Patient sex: M
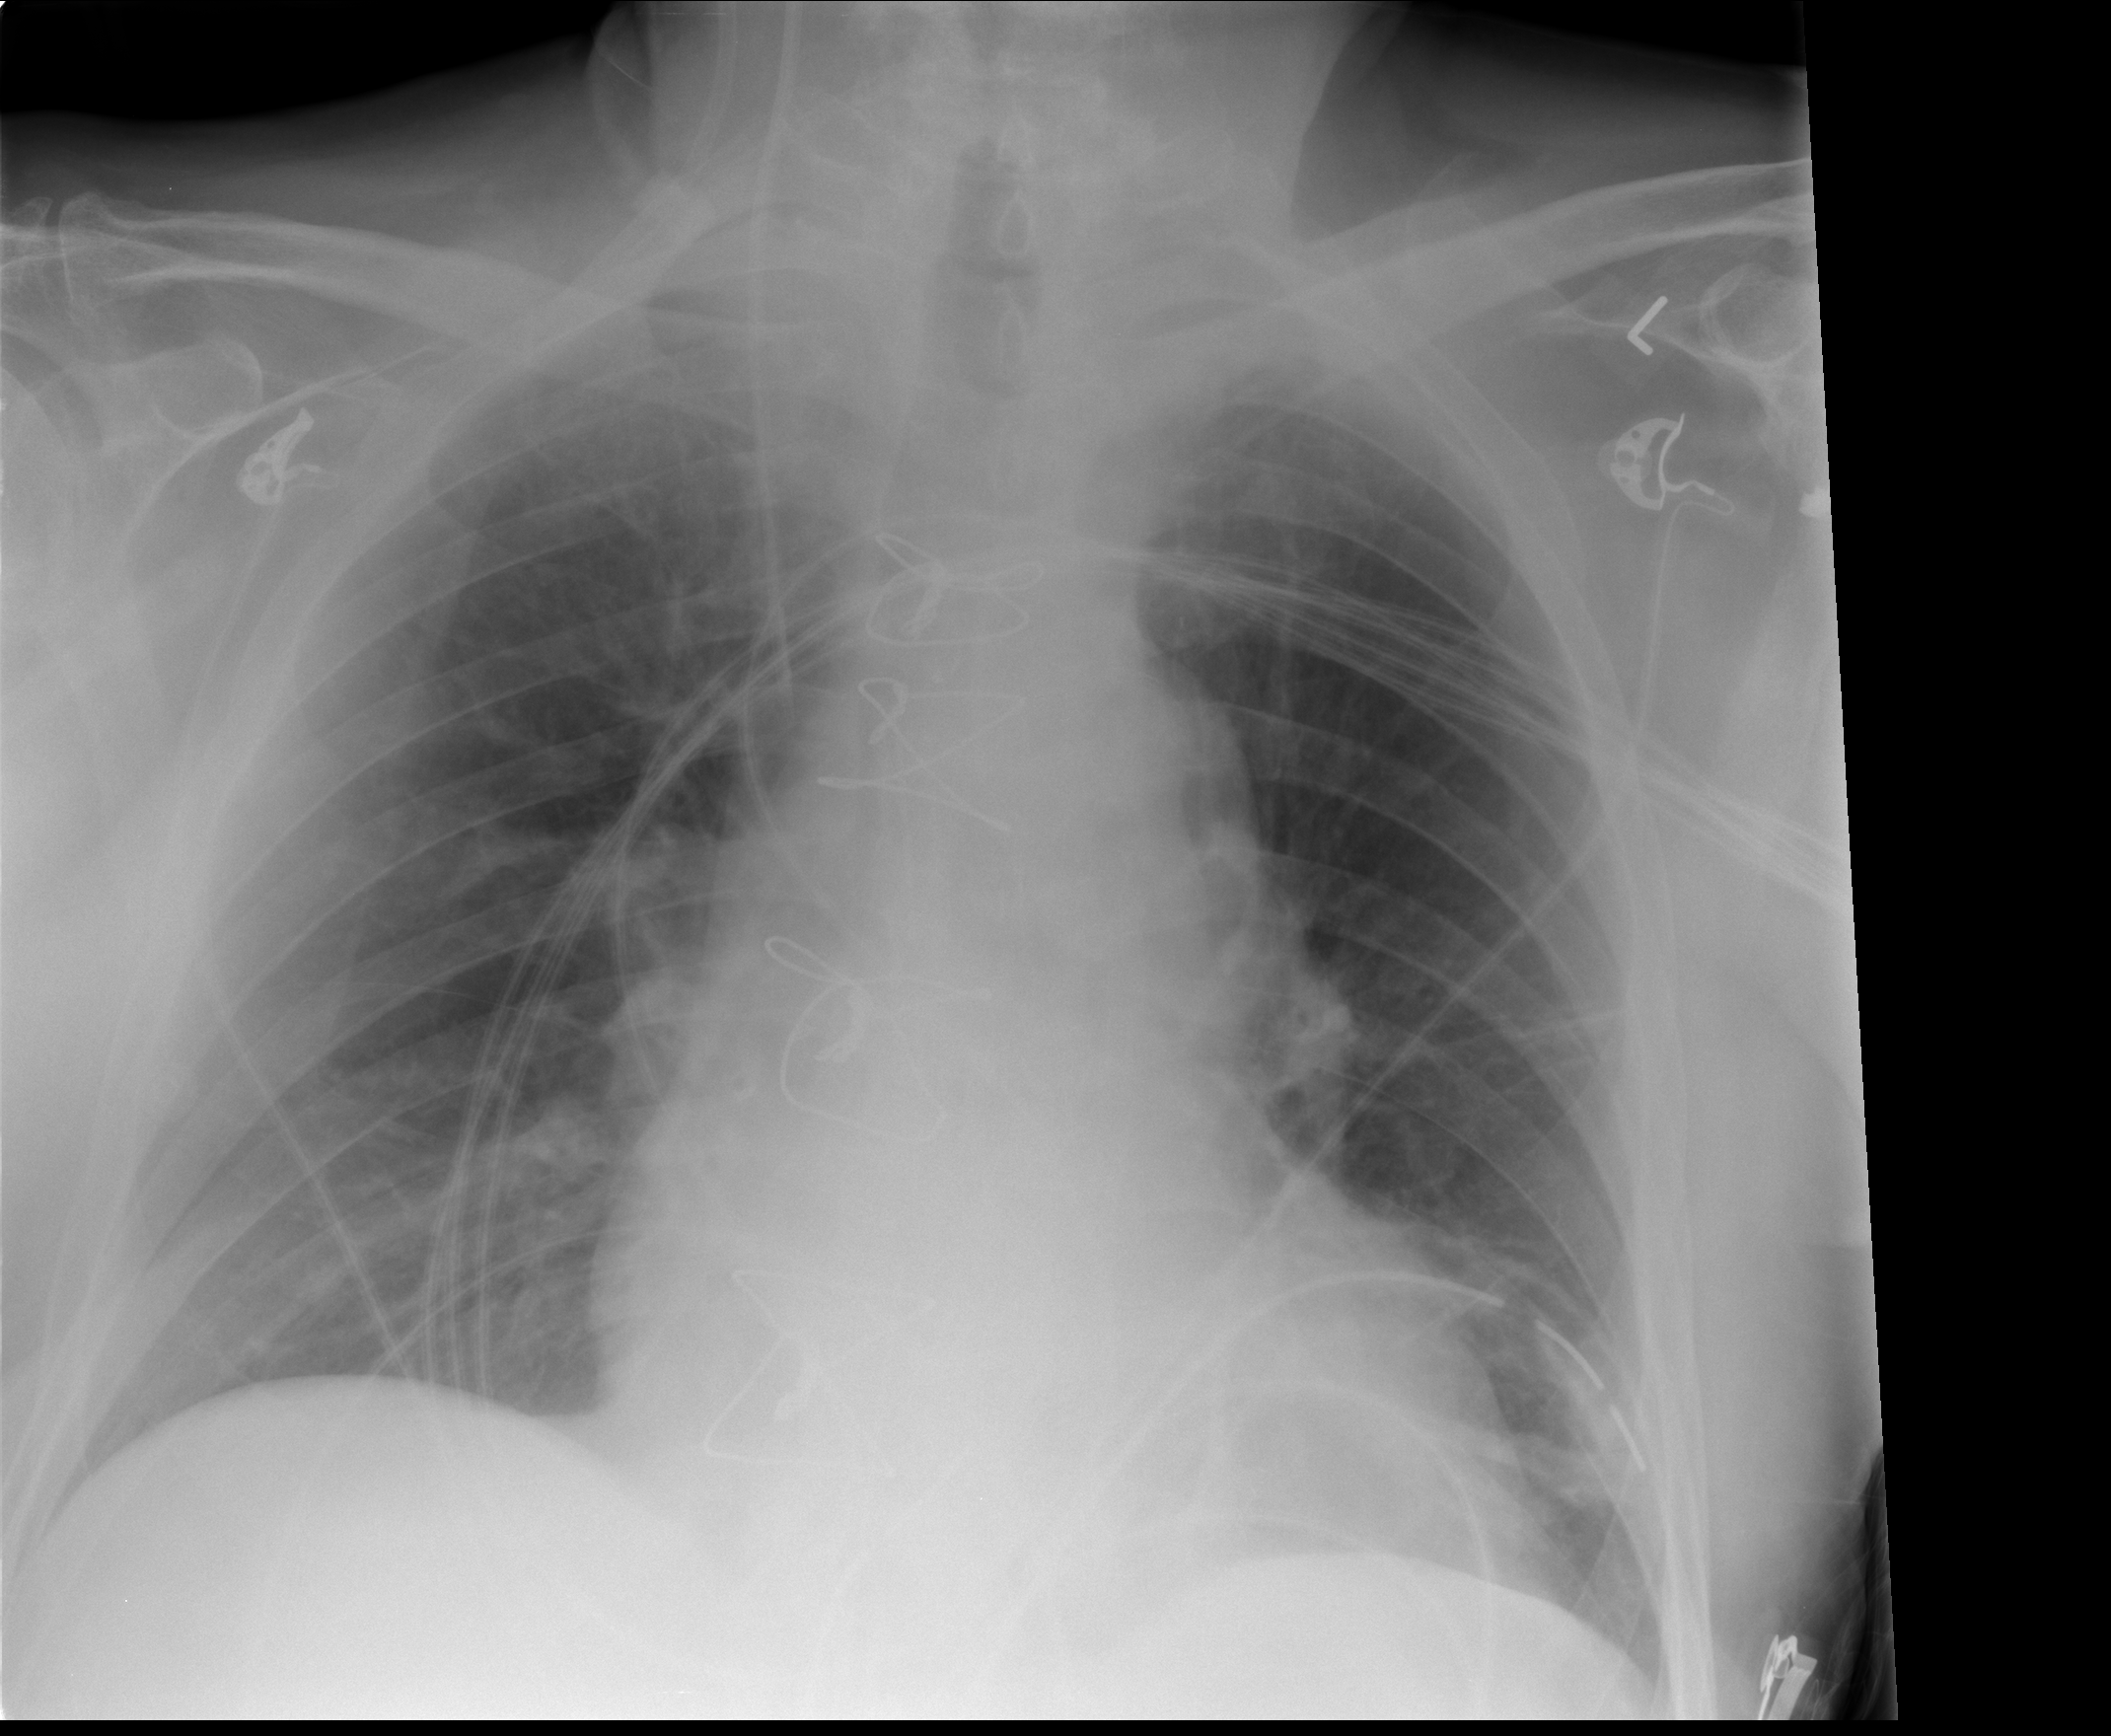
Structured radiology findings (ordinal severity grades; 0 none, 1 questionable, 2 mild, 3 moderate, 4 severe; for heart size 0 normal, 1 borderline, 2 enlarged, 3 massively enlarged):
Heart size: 0
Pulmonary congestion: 0
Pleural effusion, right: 0
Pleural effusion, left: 0
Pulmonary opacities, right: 0
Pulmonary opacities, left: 0
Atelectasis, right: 0
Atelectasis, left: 2